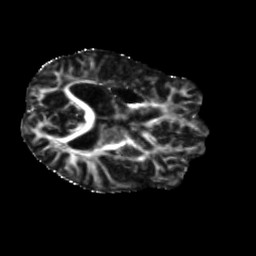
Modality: FA
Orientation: axial
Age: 58
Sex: male
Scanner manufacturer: siemens
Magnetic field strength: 3 T
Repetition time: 5.25 s
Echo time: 0.08 s